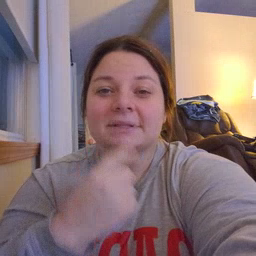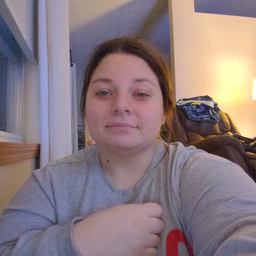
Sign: lips